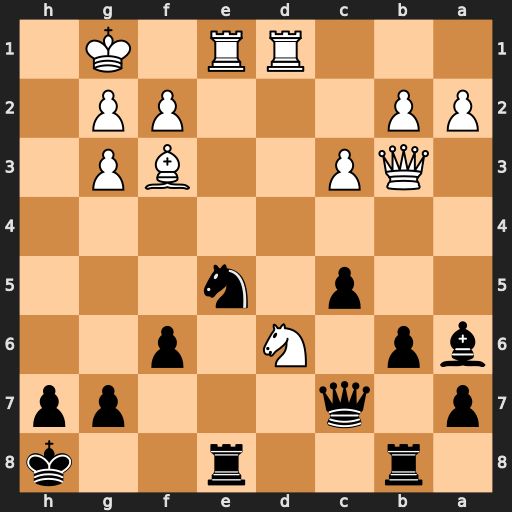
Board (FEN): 1r2r2k/p1q3pp/bp1N1p2/2p1n3/8/1QP2BP1/PP3PP1/3RR1K1
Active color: b
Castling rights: -
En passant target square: -
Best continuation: Nxf3+ gxf3 Rxe1+ Rxe1 Qxd6 Qa4 b5